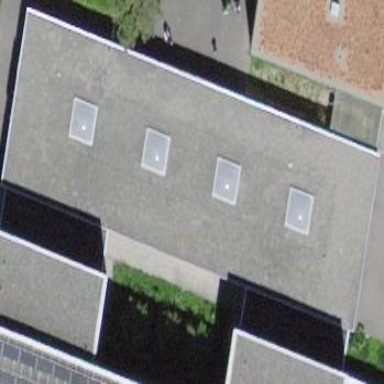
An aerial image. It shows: Flat roof on building.